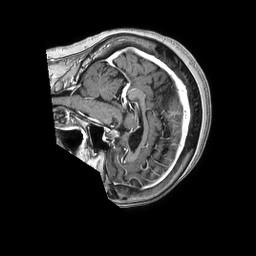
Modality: T1w
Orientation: sagittal
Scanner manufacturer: philips
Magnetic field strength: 1.5 T
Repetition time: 0.007588 s
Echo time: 0.003446 s